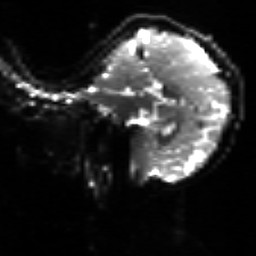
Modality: sbref
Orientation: sagittal
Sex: female
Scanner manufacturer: siemens
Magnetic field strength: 3 T
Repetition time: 5 s
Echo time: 0.071 s